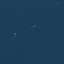
Land use / land cover class: SeaLake